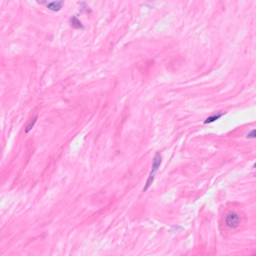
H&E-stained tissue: Breast